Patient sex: F
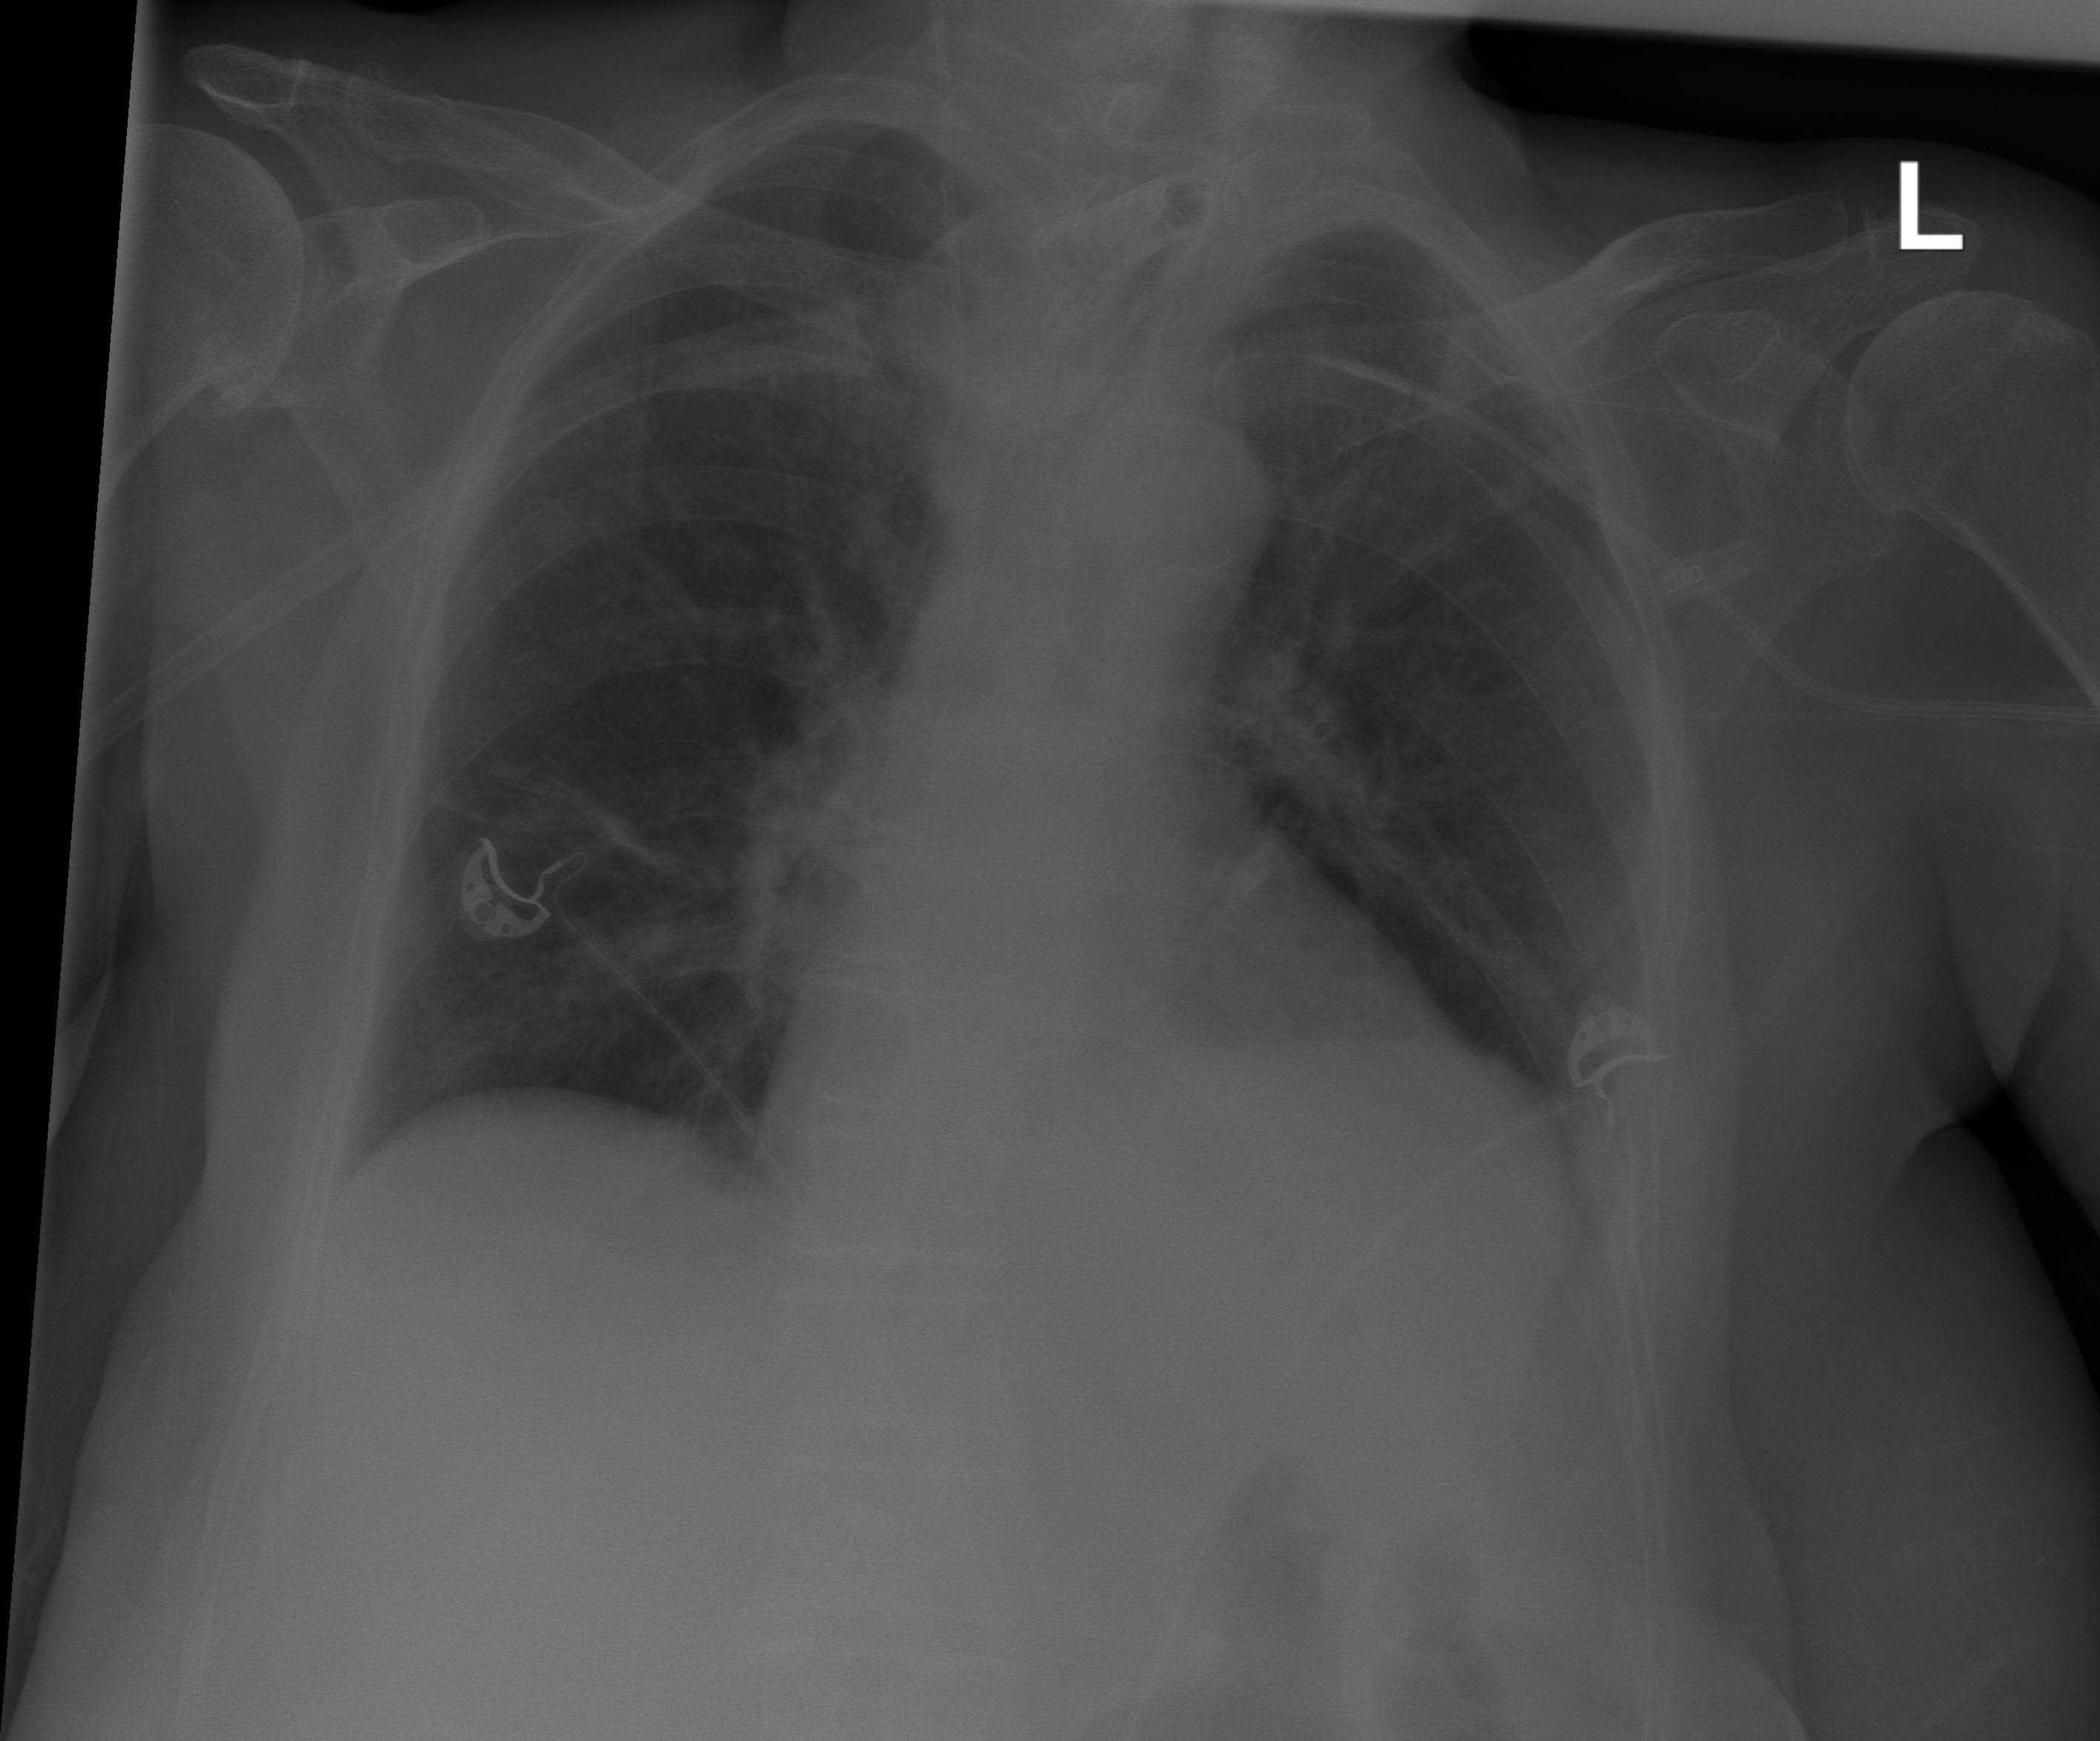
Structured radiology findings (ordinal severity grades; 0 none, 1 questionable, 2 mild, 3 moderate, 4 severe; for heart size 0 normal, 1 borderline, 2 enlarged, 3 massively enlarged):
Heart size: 2
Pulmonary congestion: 2
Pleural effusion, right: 0
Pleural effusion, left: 1
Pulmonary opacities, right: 0
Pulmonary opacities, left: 0
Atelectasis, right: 2
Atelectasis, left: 2